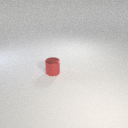
small red metal cylinder